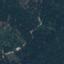
Land use / land cover: Forest